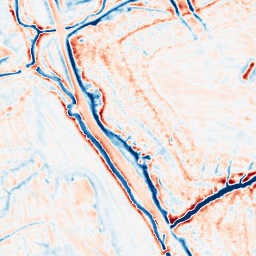
Category: edge_preserving
Decomposition family: bilateral
Decomposition parameters: d: 15
sigma_color: 75
sigma_space: 150
Upsampling method: sinc_hamming
Upsampling parameters: scale: 4
kernel_size: 8
Upsampling scale: 4